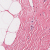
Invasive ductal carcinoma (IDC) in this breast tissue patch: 0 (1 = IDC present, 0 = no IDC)